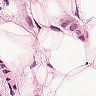
Metastatic tissue present: yes